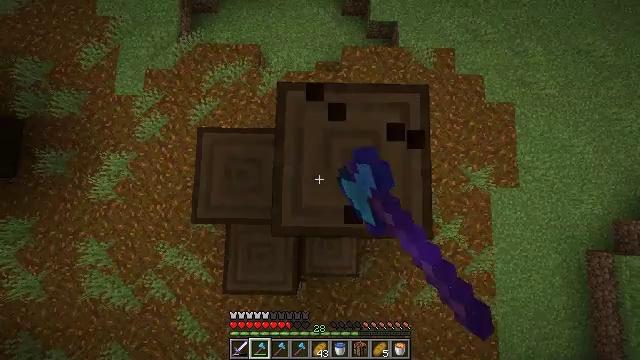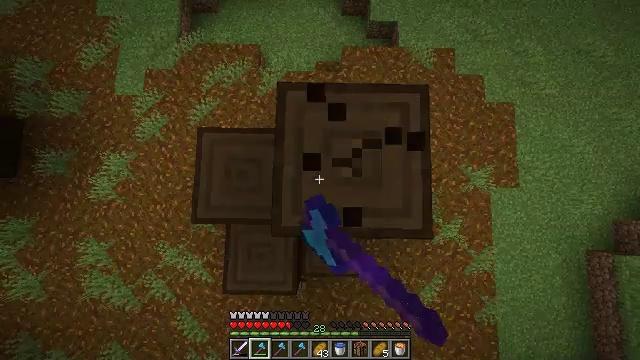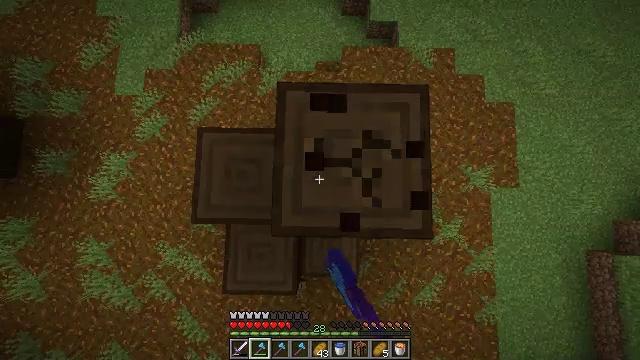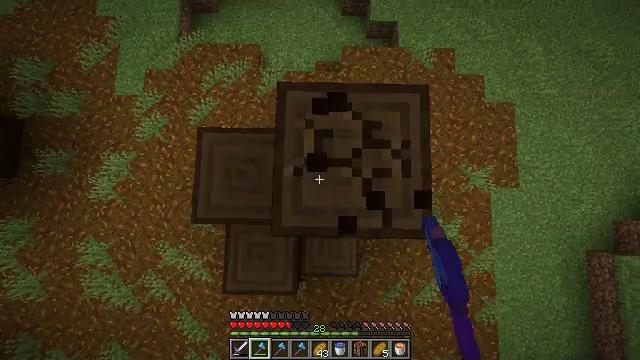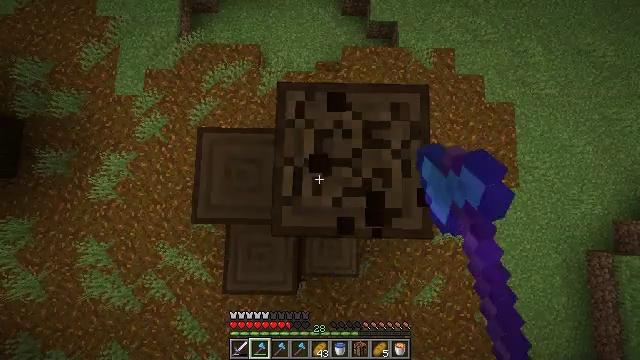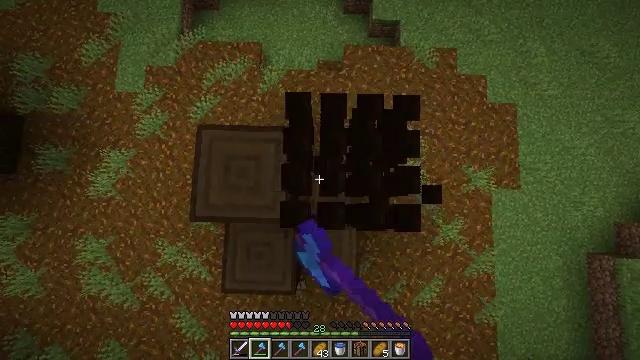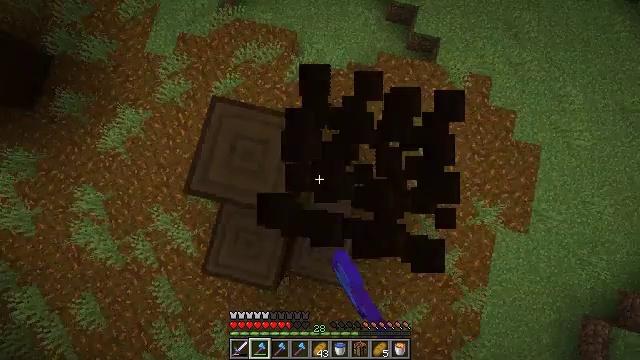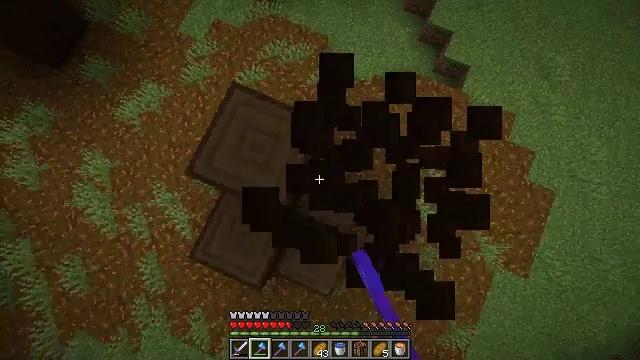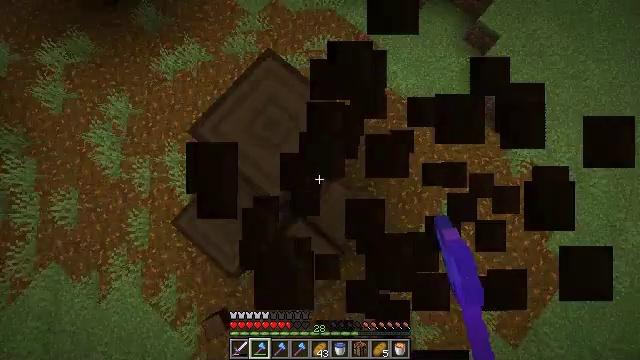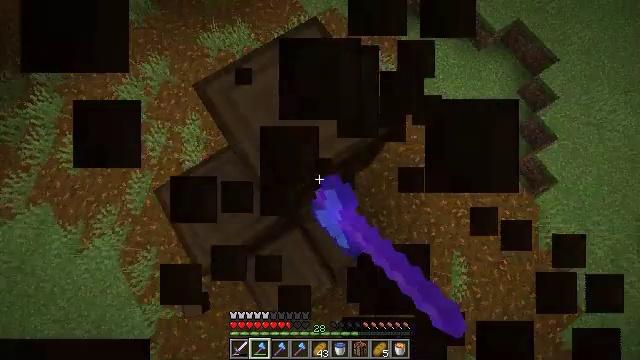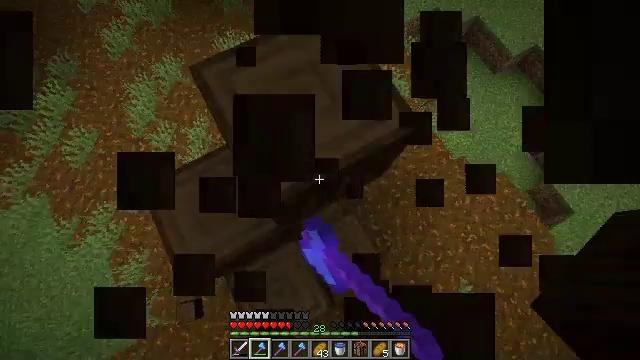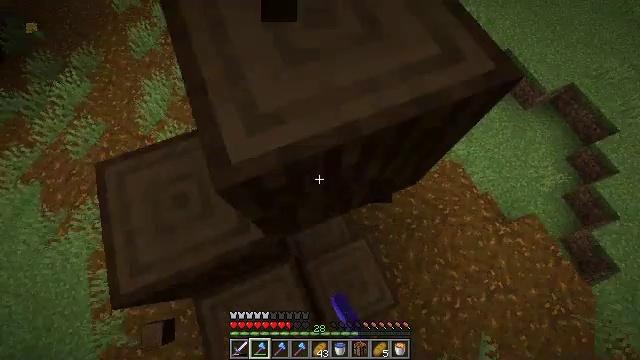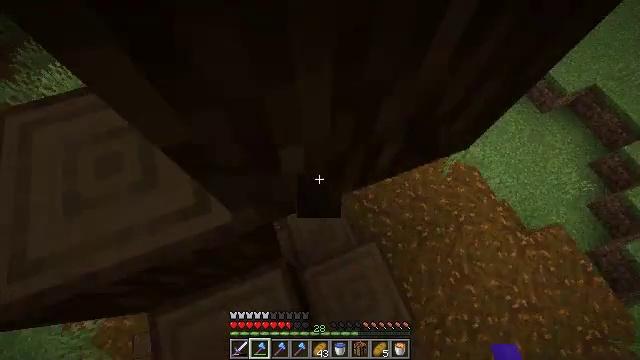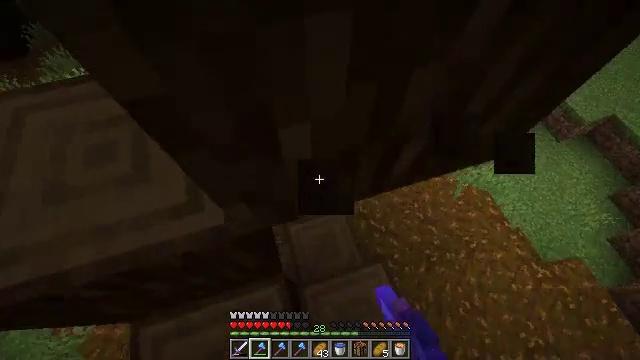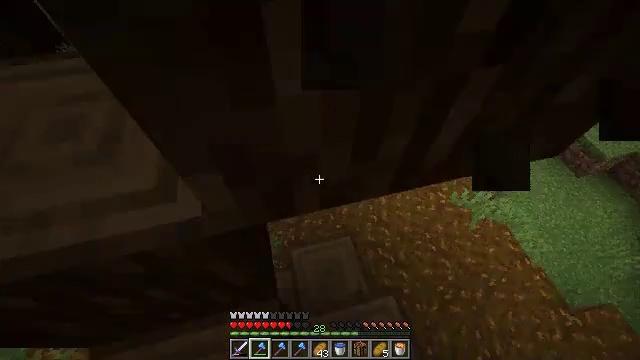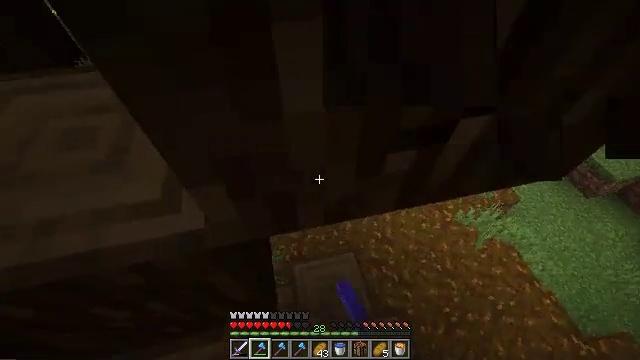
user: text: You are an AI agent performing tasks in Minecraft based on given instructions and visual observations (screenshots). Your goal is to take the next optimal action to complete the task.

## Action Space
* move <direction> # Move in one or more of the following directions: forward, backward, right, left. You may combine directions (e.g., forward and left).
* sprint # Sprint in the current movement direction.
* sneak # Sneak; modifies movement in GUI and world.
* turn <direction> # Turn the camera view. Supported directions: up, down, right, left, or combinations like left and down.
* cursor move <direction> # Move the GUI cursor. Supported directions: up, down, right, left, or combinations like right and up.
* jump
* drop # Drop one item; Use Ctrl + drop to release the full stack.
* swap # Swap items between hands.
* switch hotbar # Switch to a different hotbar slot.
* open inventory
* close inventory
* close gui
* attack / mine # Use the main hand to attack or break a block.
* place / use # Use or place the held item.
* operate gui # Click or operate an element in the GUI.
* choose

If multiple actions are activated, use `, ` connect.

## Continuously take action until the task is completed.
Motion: motion action
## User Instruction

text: Break the spruce log from the tree.
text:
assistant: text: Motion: attack / mine
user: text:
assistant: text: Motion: attack / mine
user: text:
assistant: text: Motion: attack / mine
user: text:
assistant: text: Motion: attack / mine
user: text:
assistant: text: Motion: attack / mine
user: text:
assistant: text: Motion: turn left, attack / mine
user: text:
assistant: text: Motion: turn left and up, attack / mine
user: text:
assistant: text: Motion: turn left, attack / mine
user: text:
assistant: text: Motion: turn left and up, attack / mine
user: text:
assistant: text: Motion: turn left and up, attack / mine
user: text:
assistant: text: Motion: turn left and up, attack / mine
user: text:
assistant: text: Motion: turn left and up, attack / mine
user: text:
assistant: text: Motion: turn left and up, attack / mine
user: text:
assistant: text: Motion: turn left and up, attack / mine
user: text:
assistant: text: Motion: turn left and up, attack / mine
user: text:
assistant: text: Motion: turn left and up, attack / mine
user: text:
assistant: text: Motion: attack / mine
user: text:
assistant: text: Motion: attack / mine
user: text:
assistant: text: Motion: turn left and up, attack / mine
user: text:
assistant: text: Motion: turn up, attack / mine
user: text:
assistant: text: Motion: attack / mine
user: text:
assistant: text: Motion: turn left, attack / mine
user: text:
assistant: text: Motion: turn left and down, attack / mine
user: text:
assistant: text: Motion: turn left and down, attack / mine
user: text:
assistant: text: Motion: turn left and down, attack / mine
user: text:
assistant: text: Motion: turn left, attack / mine
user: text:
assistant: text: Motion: turn left and down, attack / mine
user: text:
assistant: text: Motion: turn left and down, attack / mine
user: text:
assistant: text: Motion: turn left and down, attack / mine
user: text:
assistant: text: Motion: turn left and up, attack / mine